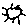
Label: sun